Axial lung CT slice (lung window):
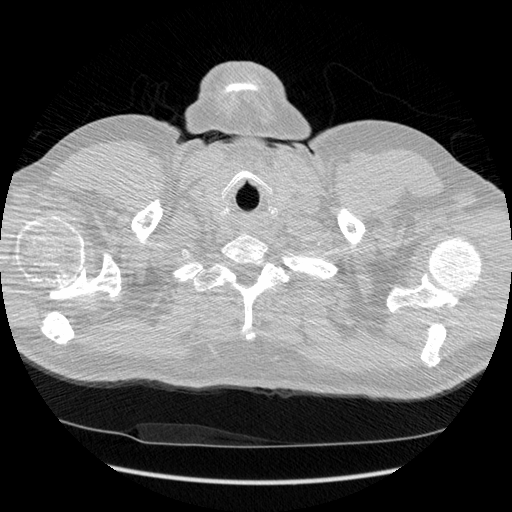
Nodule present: no